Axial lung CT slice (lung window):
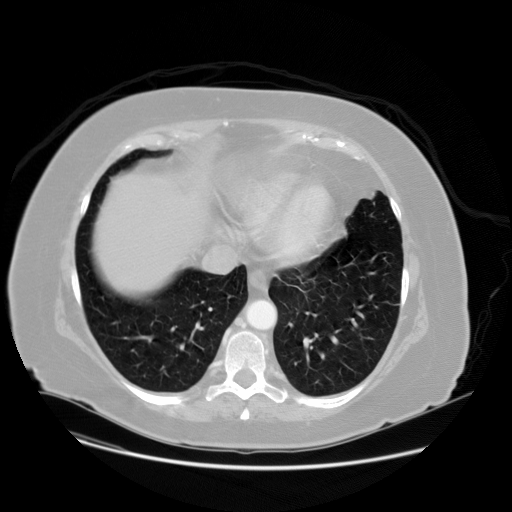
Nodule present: no